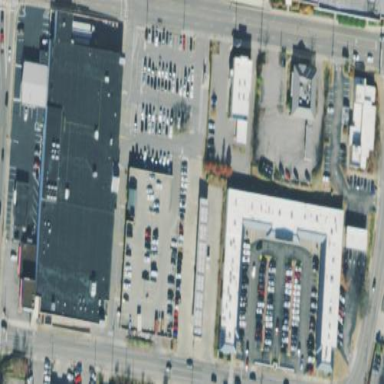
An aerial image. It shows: Retail area.